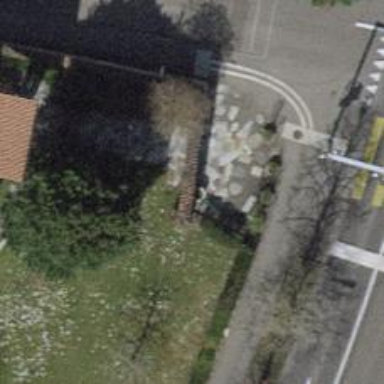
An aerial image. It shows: Drinking water amenity with drinking fountain.